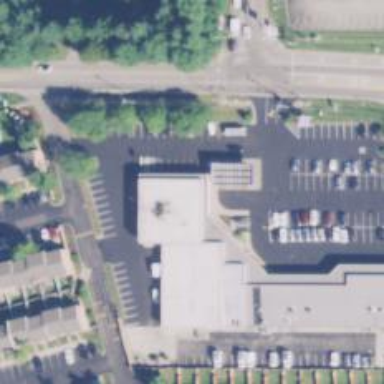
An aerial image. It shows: Convenience shop.